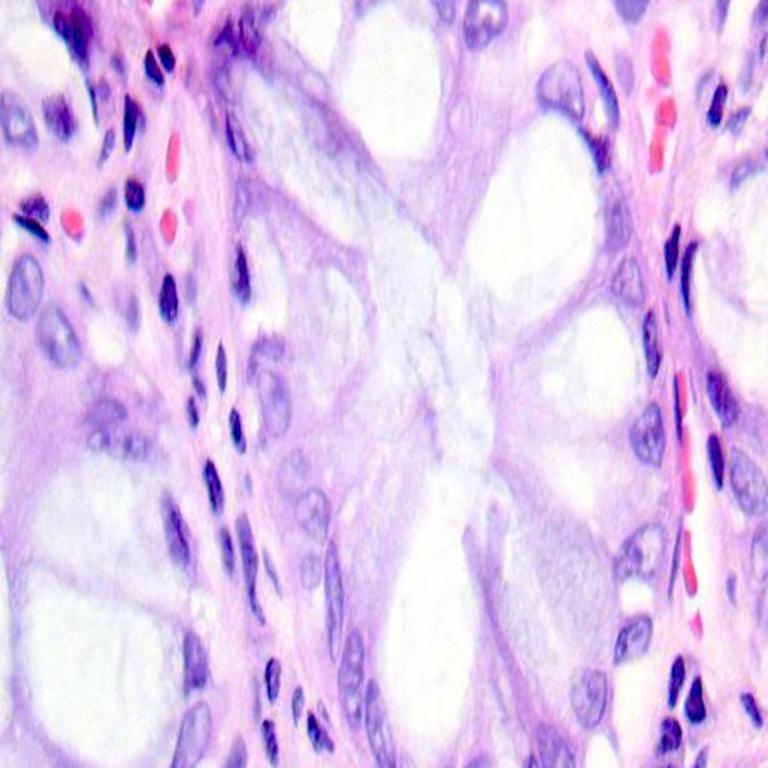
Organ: colon
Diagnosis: benign